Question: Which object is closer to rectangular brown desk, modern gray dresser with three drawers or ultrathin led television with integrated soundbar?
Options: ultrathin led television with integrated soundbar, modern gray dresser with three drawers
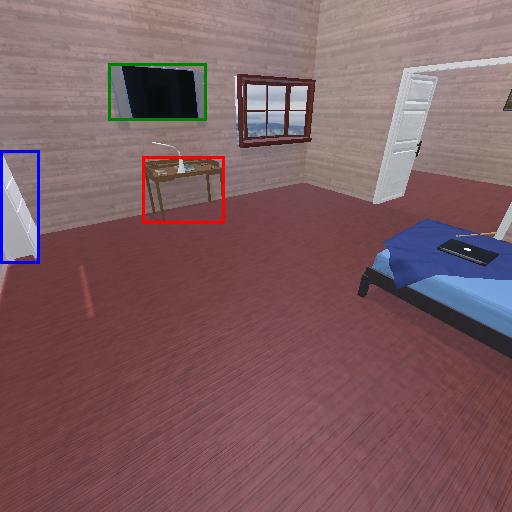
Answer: ultrathin led television with integrated soundbar